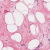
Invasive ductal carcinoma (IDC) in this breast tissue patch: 0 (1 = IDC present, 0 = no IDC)